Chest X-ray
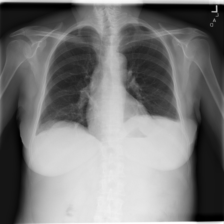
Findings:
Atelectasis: negative
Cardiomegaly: negative
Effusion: negative
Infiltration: negative
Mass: negative
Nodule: negative
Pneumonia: negative
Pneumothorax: negative
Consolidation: negative
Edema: negative
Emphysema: negative
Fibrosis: negative
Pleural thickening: negative
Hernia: negative